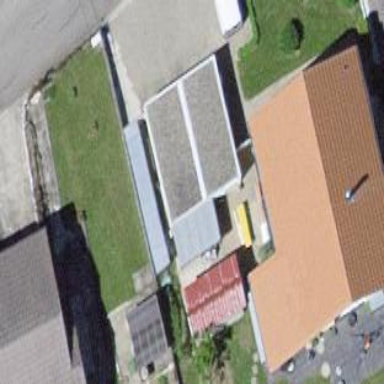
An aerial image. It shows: Garage building.